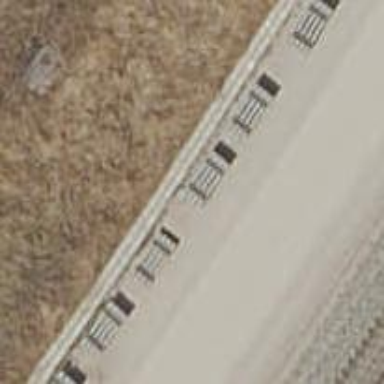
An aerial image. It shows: Railway track with contact line for electrification.